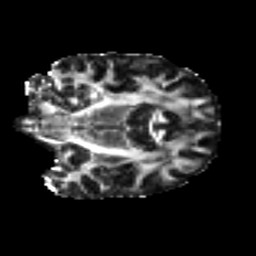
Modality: FA
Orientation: coronal
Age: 58
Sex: female
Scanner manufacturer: ge
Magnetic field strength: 3 T
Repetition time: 7.8 s
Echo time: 0.0613 s